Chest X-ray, AP view. Patient: 57 years old, sex F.
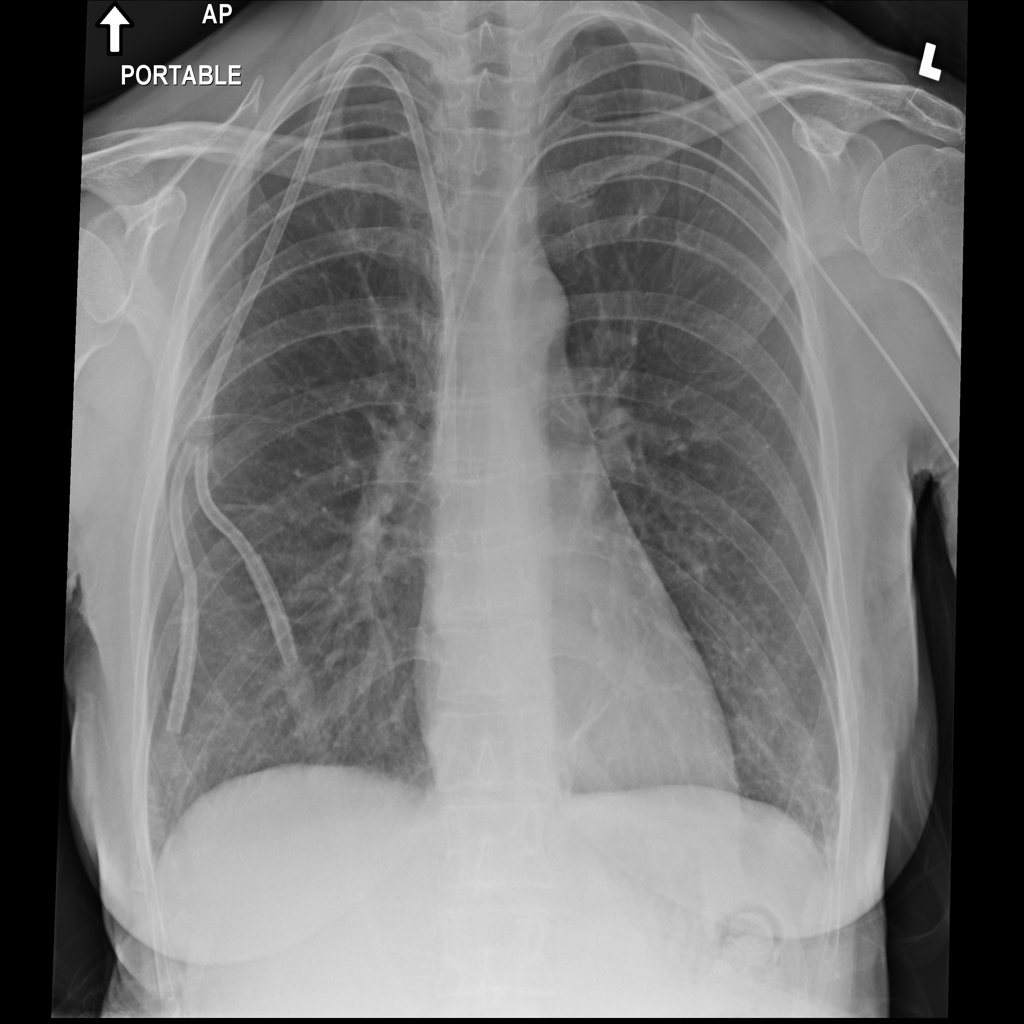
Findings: No Finding